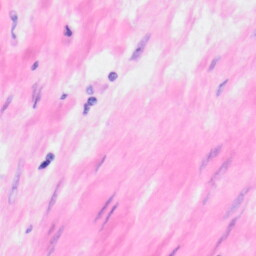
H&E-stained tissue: Kidney